Question: Here's my interpretation of how Dijkstra's algorithm <URL> would deal with the below graph.
First it marks the shortest distance to all neighbouring nodes, so A gets 1 and C gets 7. Then it picks the neighbour with the current shortest path. This is A. The origin is marked as visited and will not be considered again. The shortest (and only) path from the origin to B through A is now 12. A is marked as visited. The shortest path from the origin to the Destination through B is 13. B is marked as visited. The shortest path from the Origin to C through the destination is 14, but this is double the previous shortest path to C, which is 7, so the 14 is discarded. The destination is now marked as visited.
Destination has been marked visited, therefore the alogorithm is complete. Here's the result:

So am I misinterpretting the description? Is the description on wikipedia wrong? Or have I somehow stumbled upon a case that shows Dijkstra's algorithm is incorrect (which I highly doubt)? I've noticed that the path chosen seems to be picked in a greedy manner, but apparently this is one of the defining characteristics of the algorithm, however in this case it seems to give the wrong result.
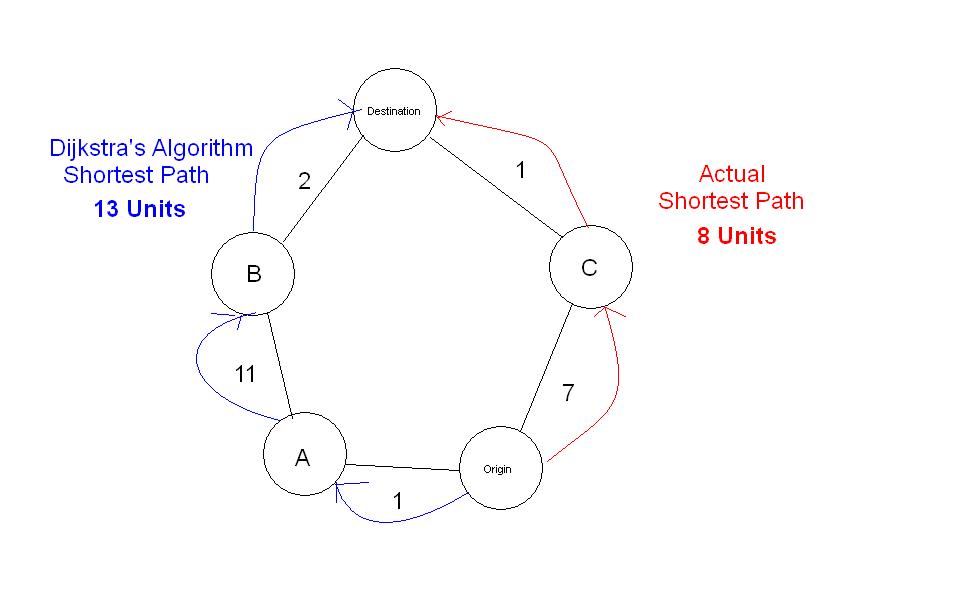
Answer: > > Assign to every node a tentative distance value: set it to zero for our initial node and to infinity for all other nodes. Mark all nodes unvisited. Set the initial node as current. Create a set of the unvisited nodes called the unvisited set consisting of all the nodes except the initial node. (Wiki)
Using your example:
Unvisited
'''
A = inf;
B = inf;
C = inf;
Dest = inf;
'''
Visited
'''
Origin = 0;
'''
For the current node, consider all of its unvisited neighbors and calculate their tentative distances.
'''
O => A = 1;
O => C = 7;
'''
We are now at A.
From A, the only path is B, this gives us
'''
O => AB = 12;
O => C = 7
'''
C is now lowest distance, and is the new current node
'''
O => CD = 8
'''
Since D is destination and 8 < 12, the route CD is chosen.